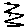
Label: zigzag